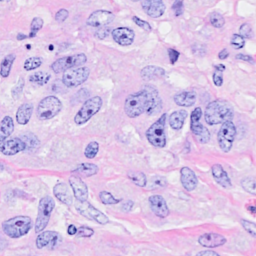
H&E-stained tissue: Breast